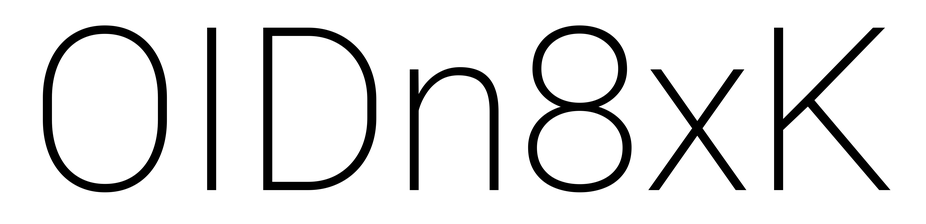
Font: Roboto_ExtraLight